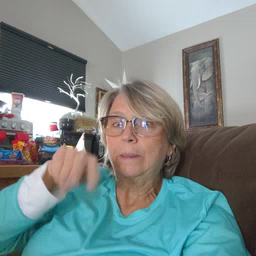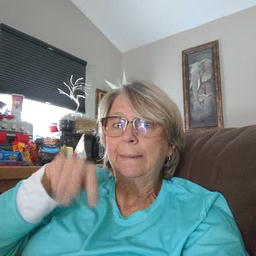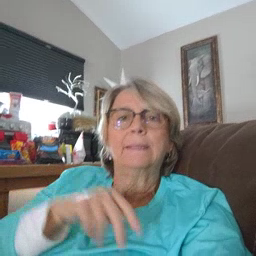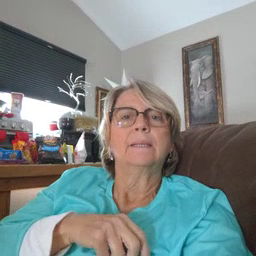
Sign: read